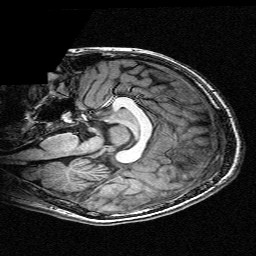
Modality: T1w
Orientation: sagittal
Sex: female
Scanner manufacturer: siemens
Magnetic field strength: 3 T
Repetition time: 2.3 s
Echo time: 0.00336 s